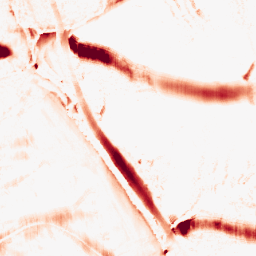
Category: morphological
Decomposition family: morphological_ellipse
Decomposition parameters: operation: opening
width: 30
height: 10
Upsampling method: linear_exact
Upsampling parameters: scale: 8
Upsampling scale: 8